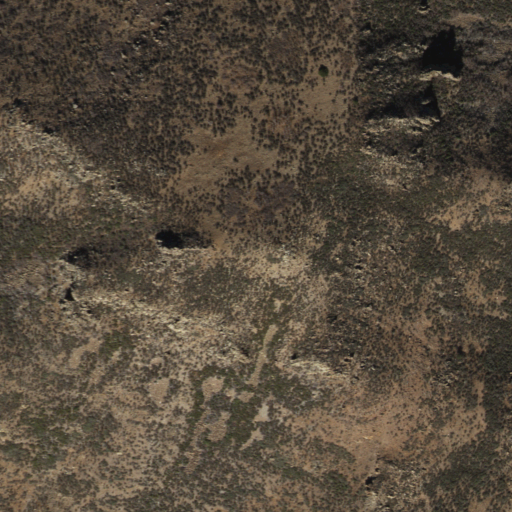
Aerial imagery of mountain in Arizona named Mohon Peak containing evergreen forest and shrub